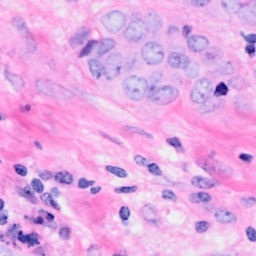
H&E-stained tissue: Breast